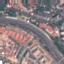
Land use / land cover: Highway